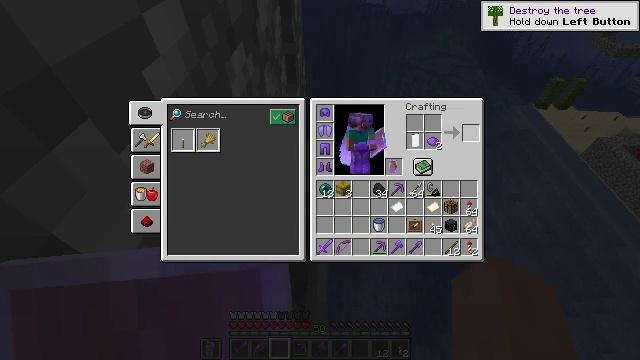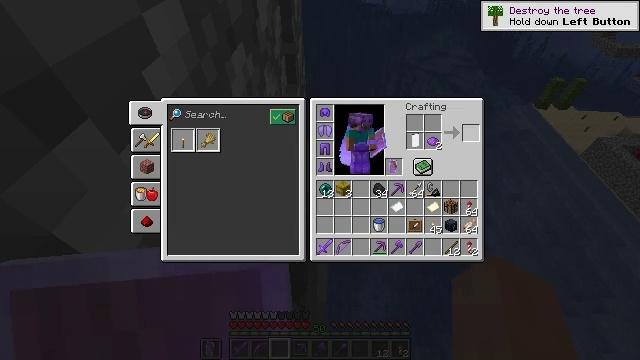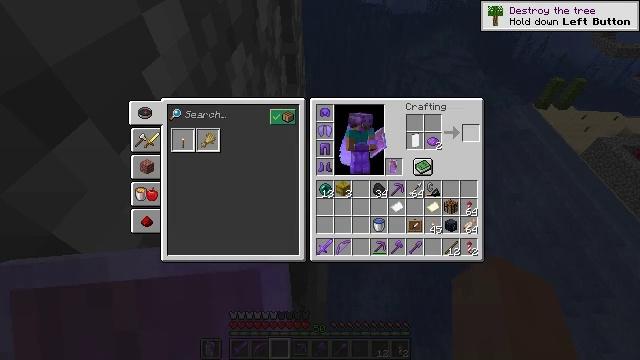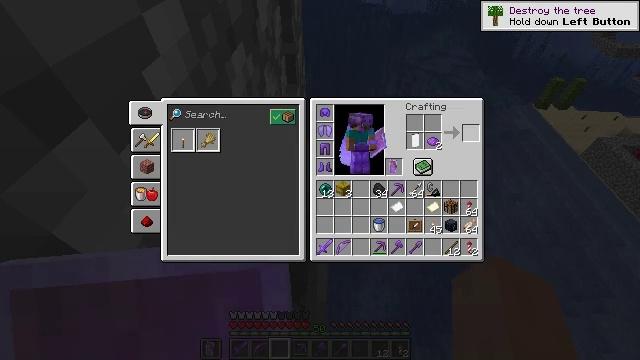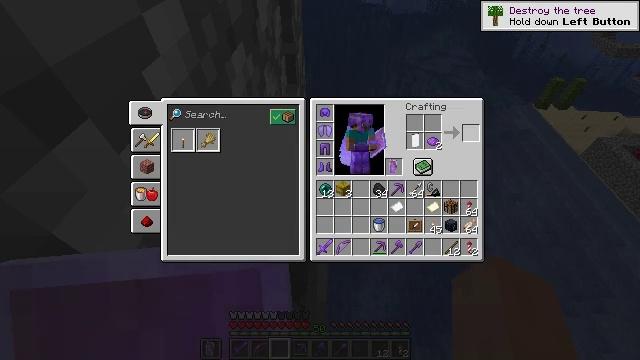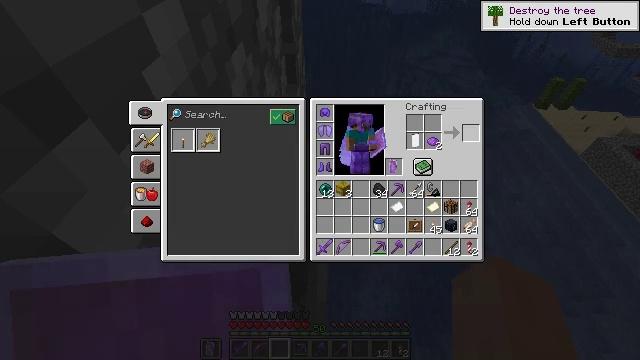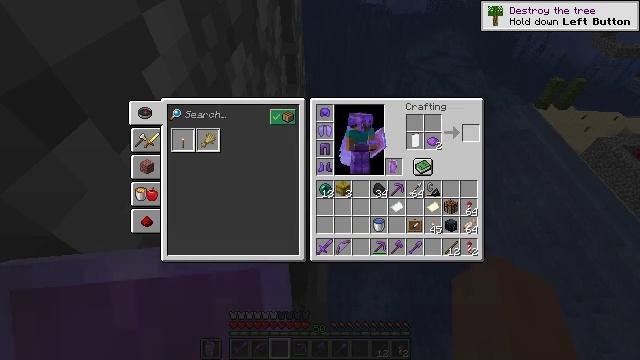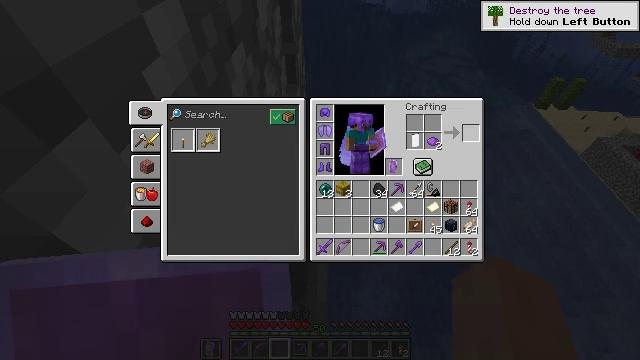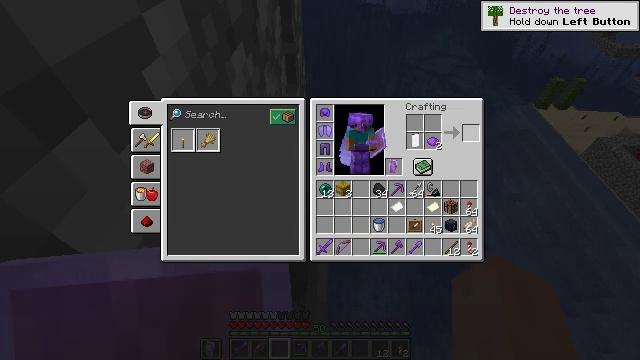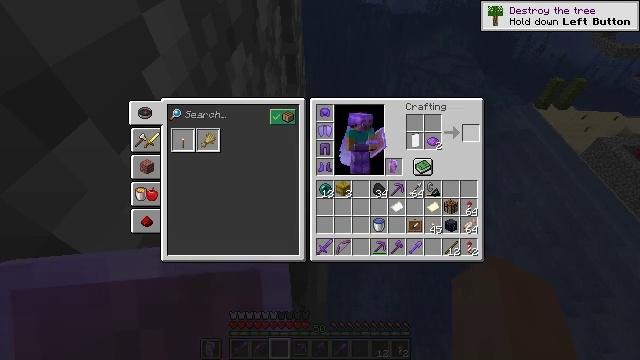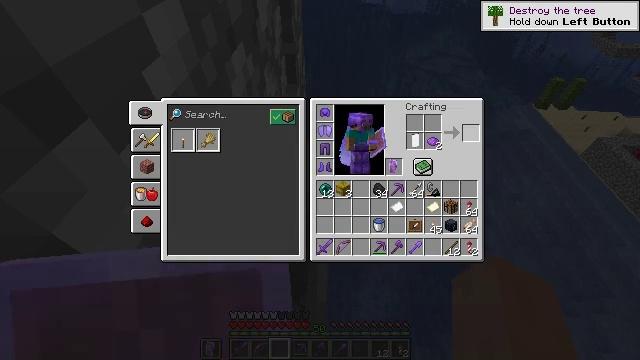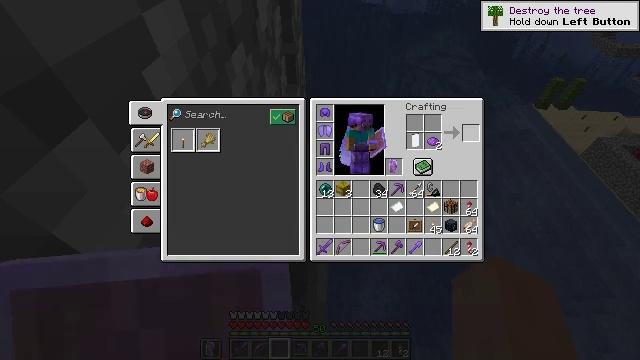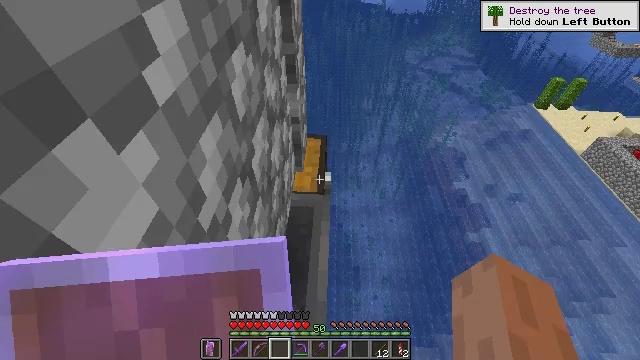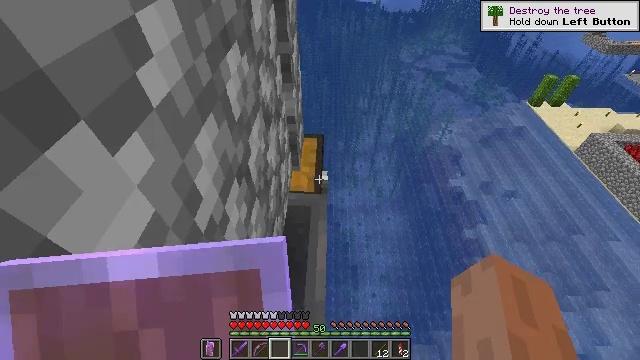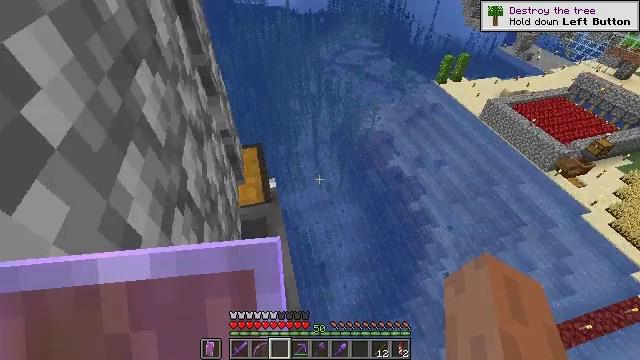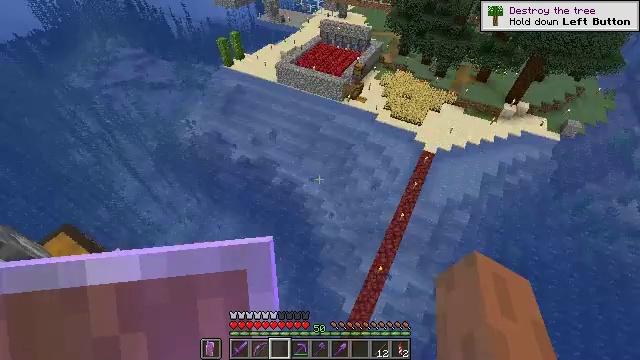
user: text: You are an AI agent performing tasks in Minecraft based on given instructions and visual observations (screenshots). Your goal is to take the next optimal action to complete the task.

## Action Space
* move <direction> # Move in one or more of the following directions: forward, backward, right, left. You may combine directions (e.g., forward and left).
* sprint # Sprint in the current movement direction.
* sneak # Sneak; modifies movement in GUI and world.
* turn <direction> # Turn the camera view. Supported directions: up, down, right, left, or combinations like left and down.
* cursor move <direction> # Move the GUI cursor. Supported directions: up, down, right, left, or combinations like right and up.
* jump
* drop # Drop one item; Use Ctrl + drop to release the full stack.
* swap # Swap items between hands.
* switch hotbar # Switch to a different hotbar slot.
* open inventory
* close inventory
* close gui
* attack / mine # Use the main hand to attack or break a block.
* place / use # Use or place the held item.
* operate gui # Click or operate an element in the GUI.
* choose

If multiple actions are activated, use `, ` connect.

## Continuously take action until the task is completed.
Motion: motion action
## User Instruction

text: Drop a white banner.
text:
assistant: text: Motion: sneak
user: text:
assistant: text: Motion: sneak
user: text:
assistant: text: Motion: sneak, attack / mine
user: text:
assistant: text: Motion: sneak, attack / mine
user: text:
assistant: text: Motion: sneak, attack / mine
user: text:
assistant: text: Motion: sneak
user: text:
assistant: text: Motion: no_op
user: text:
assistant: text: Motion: no_op
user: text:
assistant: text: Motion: no_op
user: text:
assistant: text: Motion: no_op
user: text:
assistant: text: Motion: no_op
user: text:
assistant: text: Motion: no_op
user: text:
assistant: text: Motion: turn right
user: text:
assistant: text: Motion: turn right
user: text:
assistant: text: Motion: turn right and down
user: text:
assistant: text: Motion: turn right and down
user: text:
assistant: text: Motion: turn right
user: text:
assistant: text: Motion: no_op
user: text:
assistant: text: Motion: no_op
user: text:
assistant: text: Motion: no_op
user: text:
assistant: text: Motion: no_op
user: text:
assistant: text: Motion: no_op
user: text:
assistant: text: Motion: no_op
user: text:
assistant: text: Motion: no_op
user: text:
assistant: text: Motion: no_op
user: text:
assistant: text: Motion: no_op
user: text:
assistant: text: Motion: no_op
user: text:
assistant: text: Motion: no_op
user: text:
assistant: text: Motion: no_op
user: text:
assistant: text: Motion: no_op